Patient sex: M
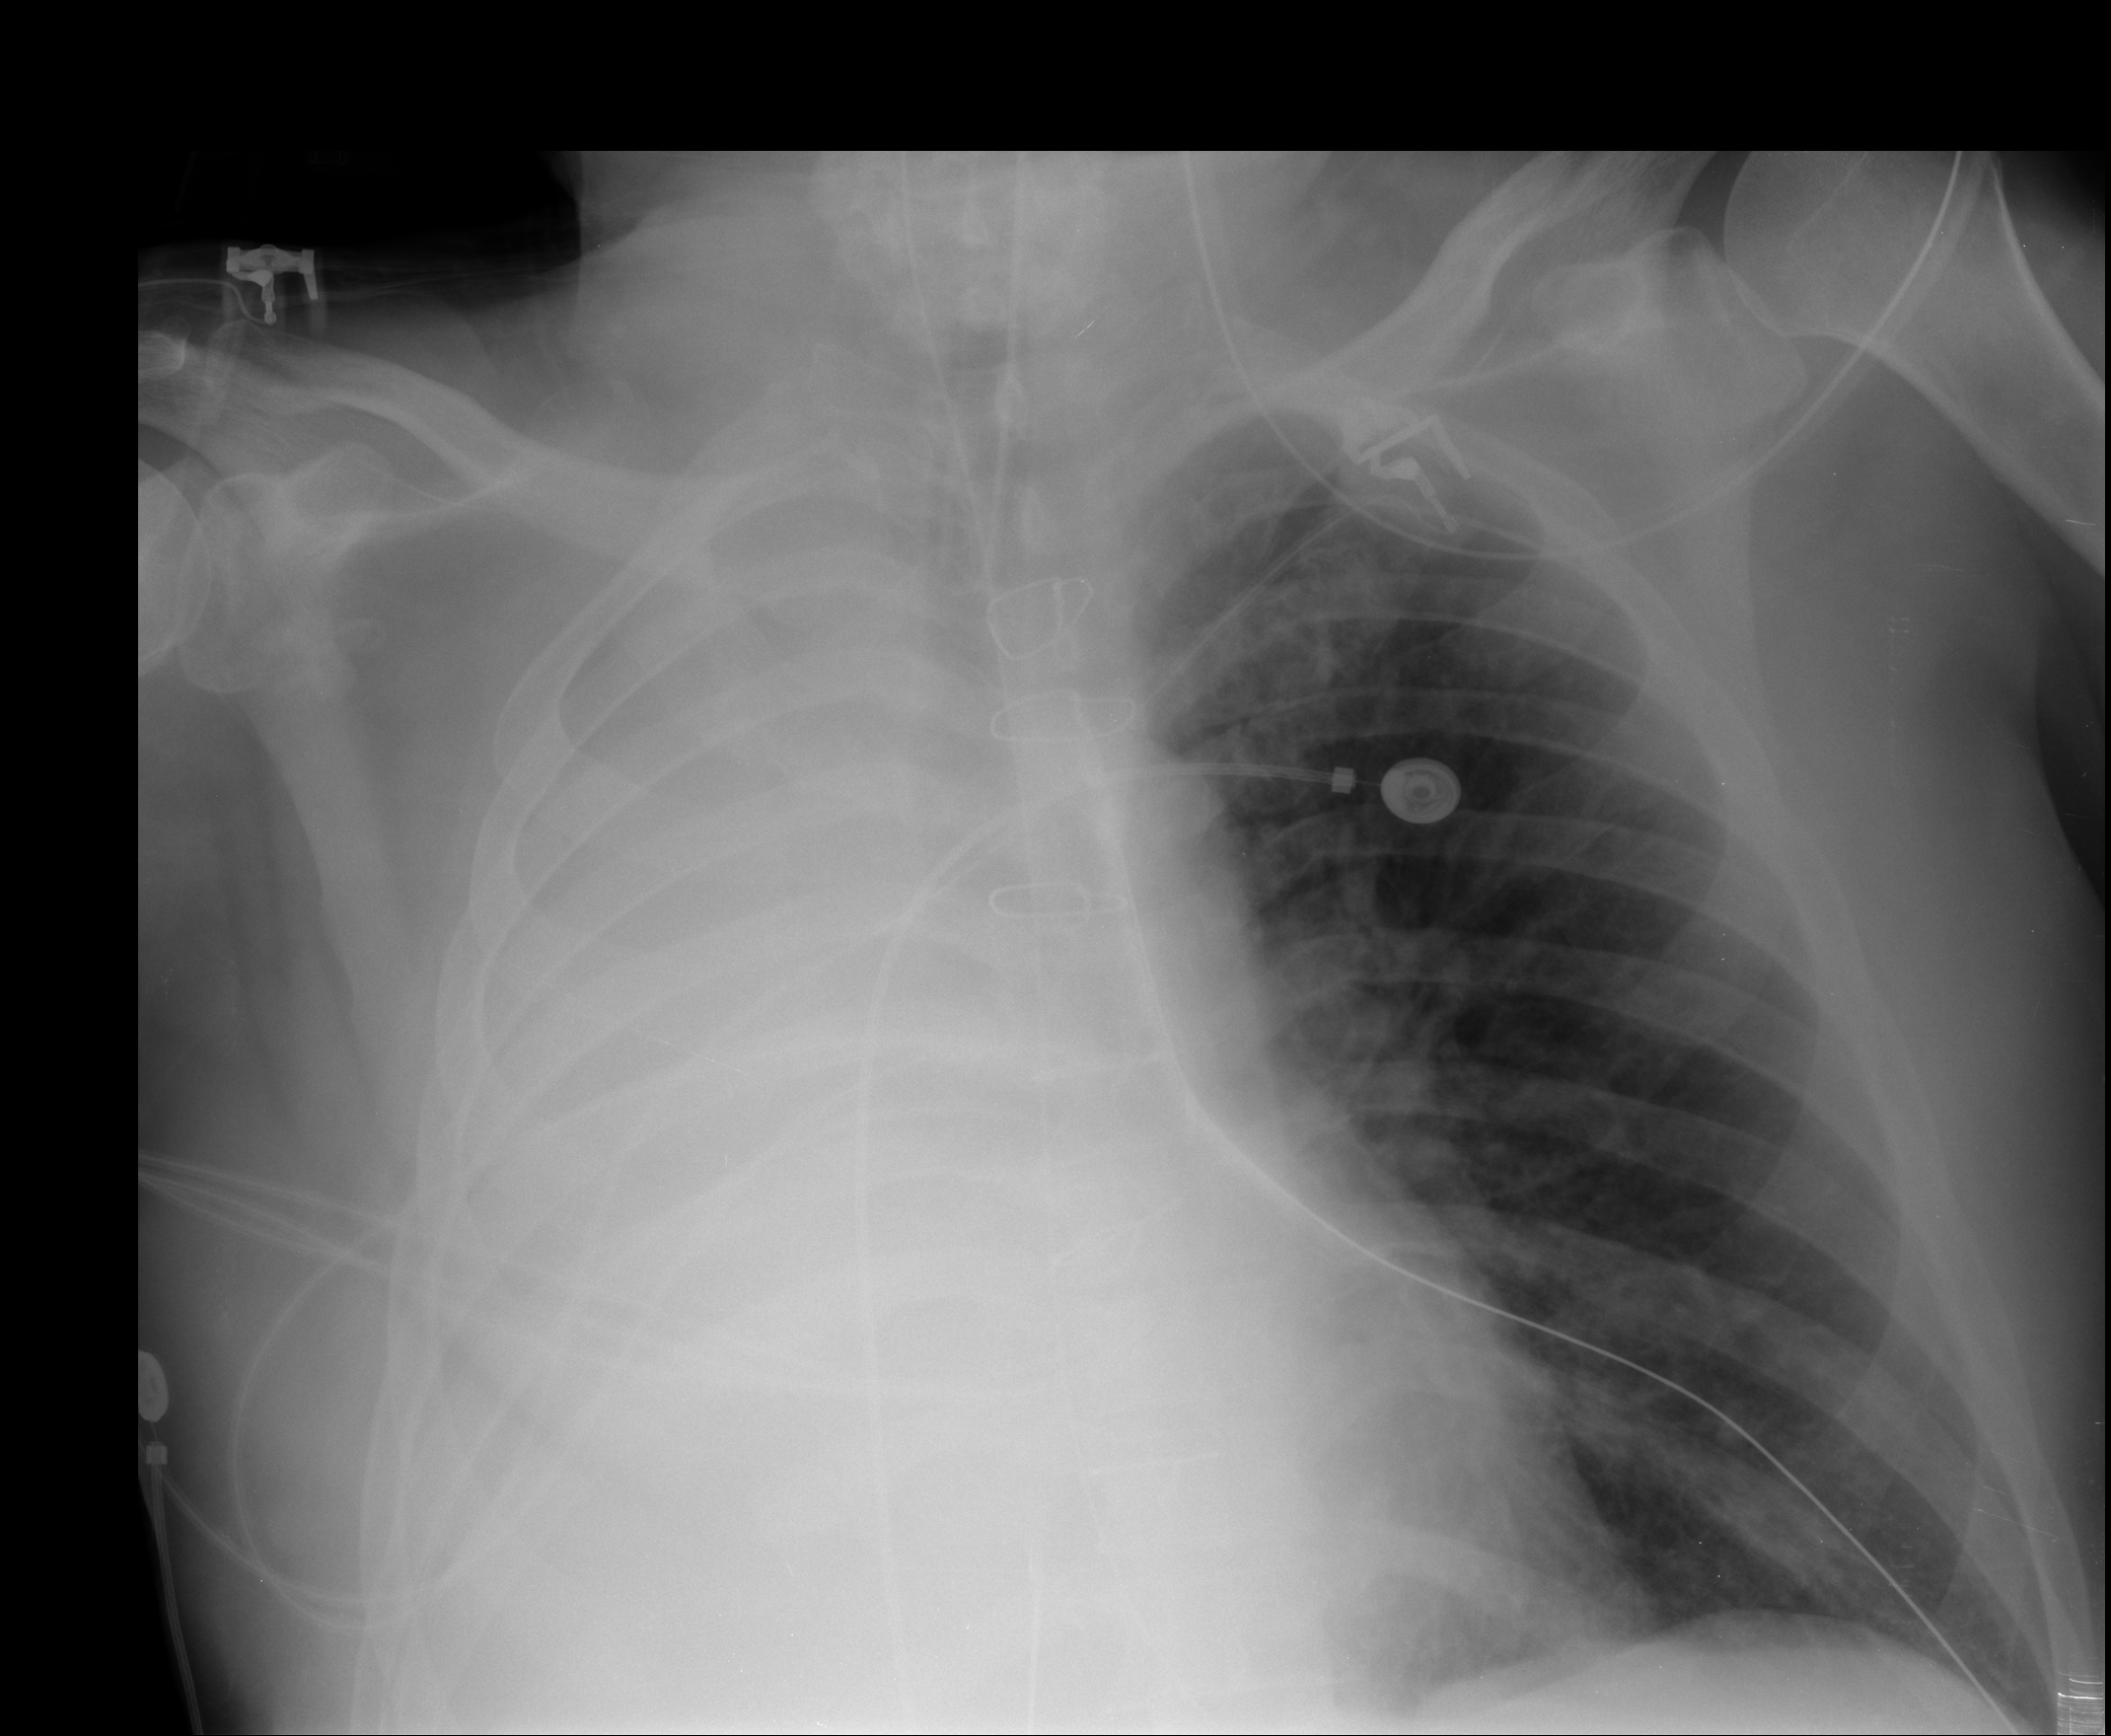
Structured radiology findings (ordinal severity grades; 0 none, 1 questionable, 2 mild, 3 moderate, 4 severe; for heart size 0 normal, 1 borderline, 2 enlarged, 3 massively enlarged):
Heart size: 0
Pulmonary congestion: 0
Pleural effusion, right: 4
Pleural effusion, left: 0
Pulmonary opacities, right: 1
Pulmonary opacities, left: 0
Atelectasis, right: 4
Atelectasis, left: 2